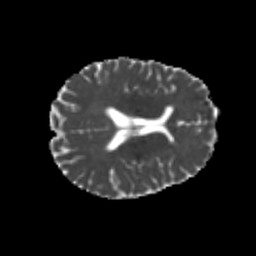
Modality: MD
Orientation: axial
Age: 20
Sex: female
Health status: healthy
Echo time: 0.074 s